Field crop: tomato
Growth stage: 2
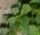
Species: solanum